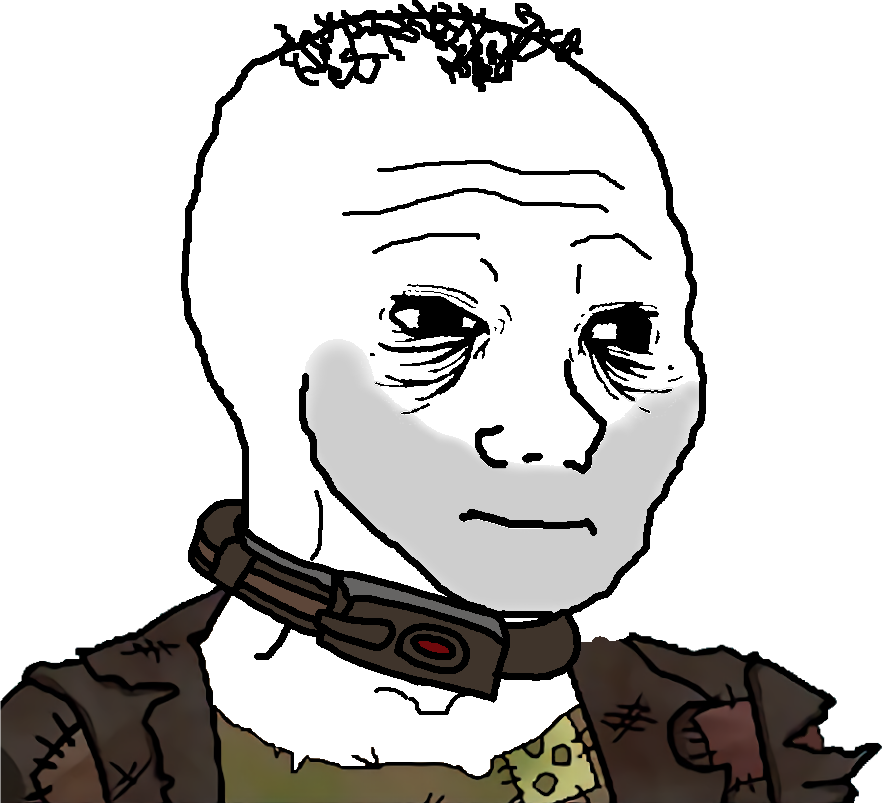
Label: 5_Tired_Wojak